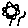
Label: flower